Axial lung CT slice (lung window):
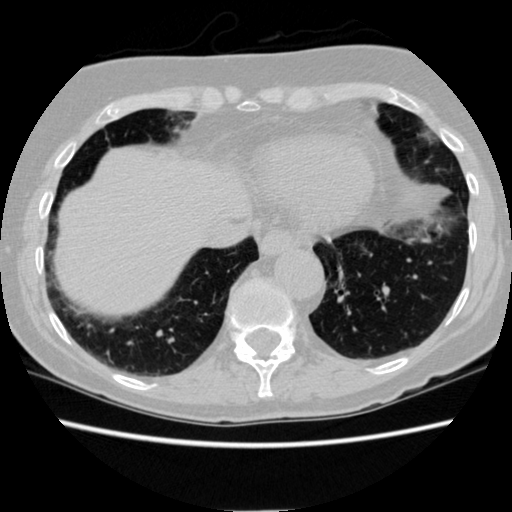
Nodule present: no